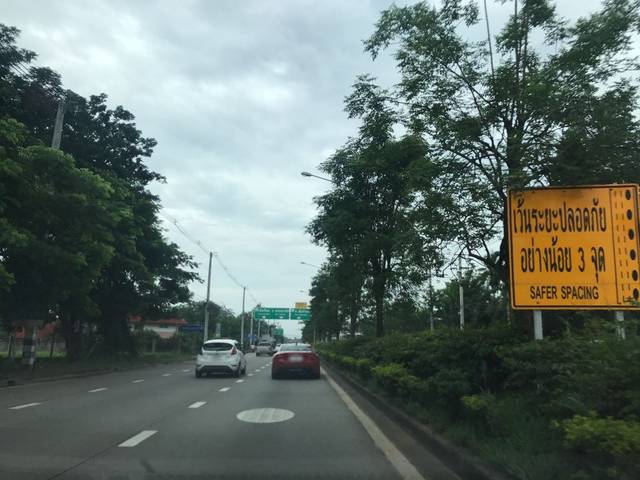
Region: Thailand
Coordinates: 18.815, 99.022